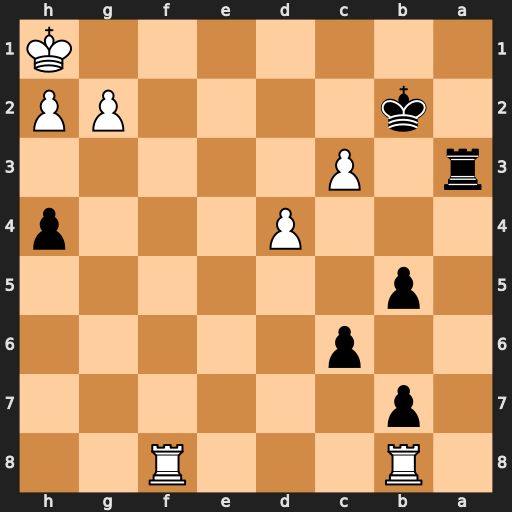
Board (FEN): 1R3R2/1p6/2p5/1p6/3P3p/r1P5/1k4PP/7K
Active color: b
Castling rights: -
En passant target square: -
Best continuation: Ra1+ Rf1 Rxf1#